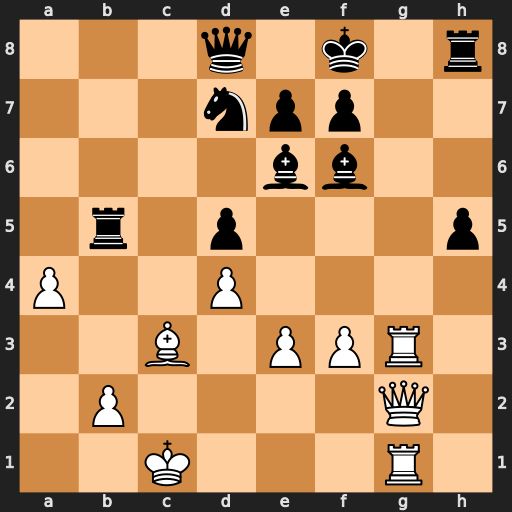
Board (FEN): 3q1k1r/3npp2/4bb2/1r1p3p/P2P4/2B1PPR1/1P4Q1/2K3R1
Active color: w
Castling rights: -
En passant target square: -
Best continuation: Rg8+ Rxg8 Qxg8#